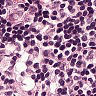
Metastatic tissue present: no